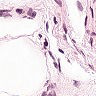
Metastatic tissue present: no